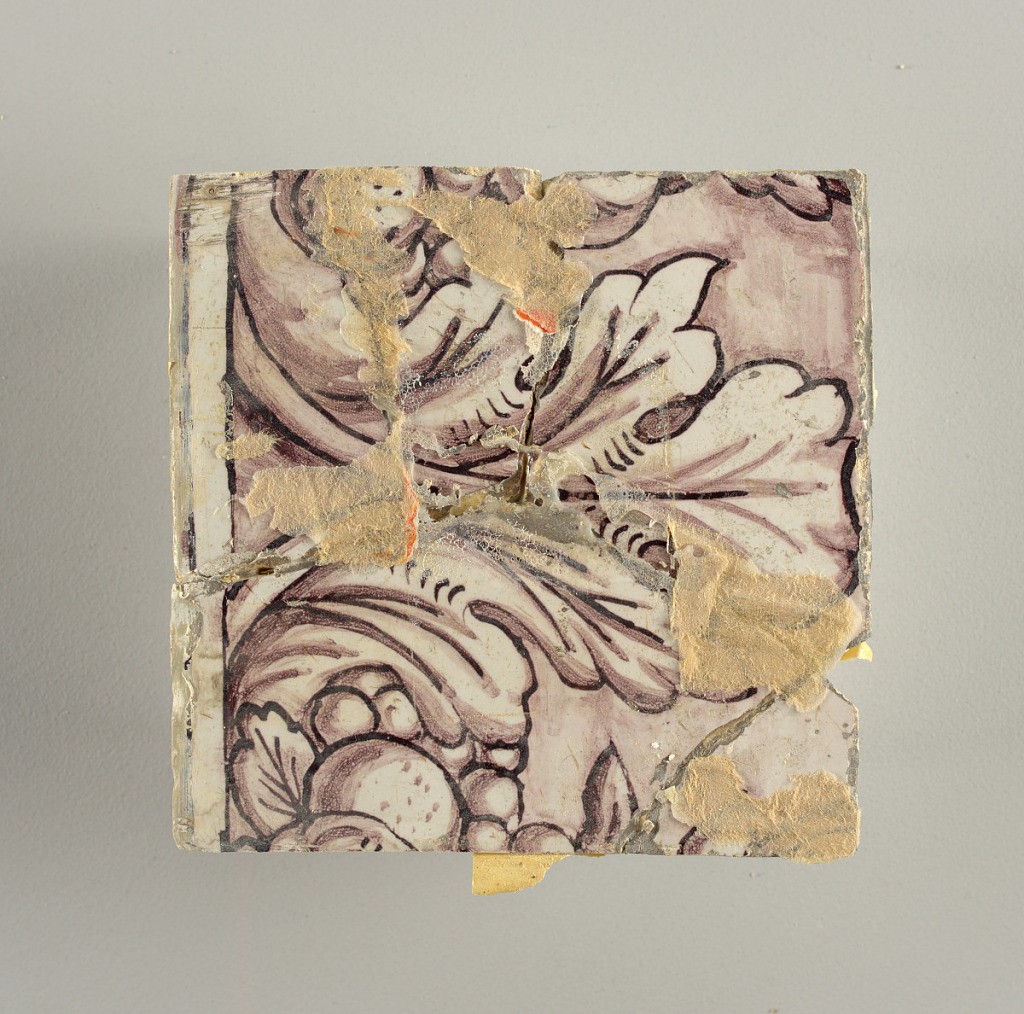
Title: Wall facing
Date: ca. 1725
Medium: tin-glazed earthenware, underglaze
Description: Running design for a frieze or a dado, composed of scrolls of foliage and strapwork, and four repeating motifs--a seated woman in a small upright oval medallion, a putto seated on a rocailled base, and strapwork in axial pattern.  The various panels, A to F, show various repeats of the same design, all being five tiles high and a varying number of tiles wide.